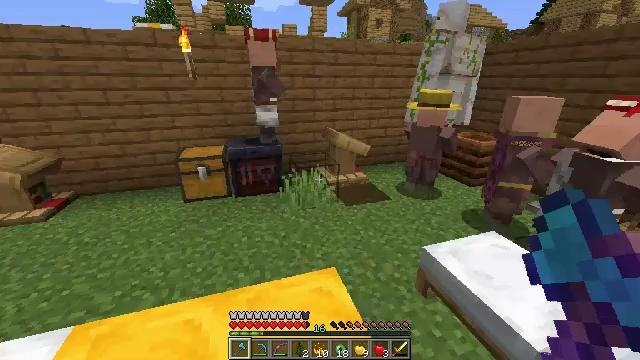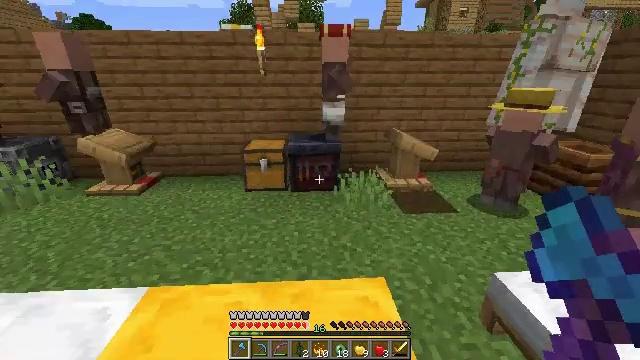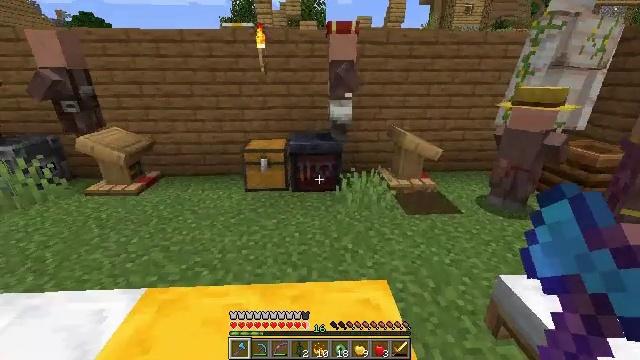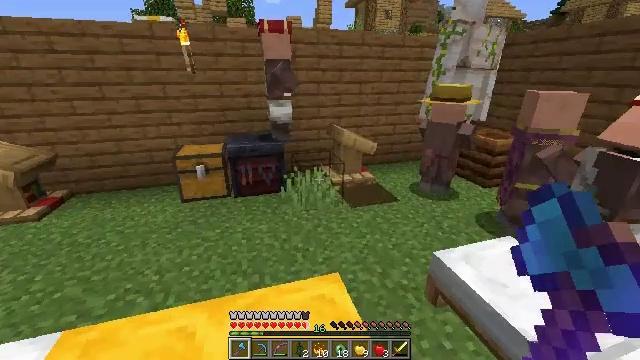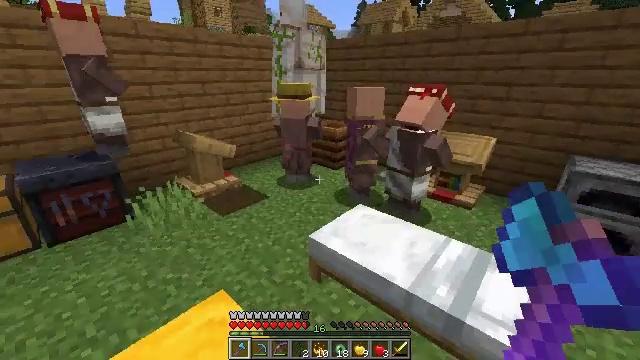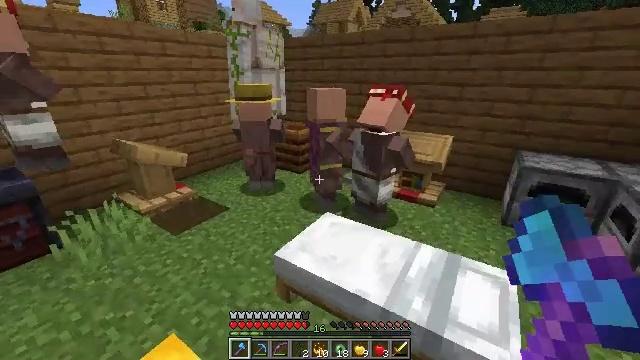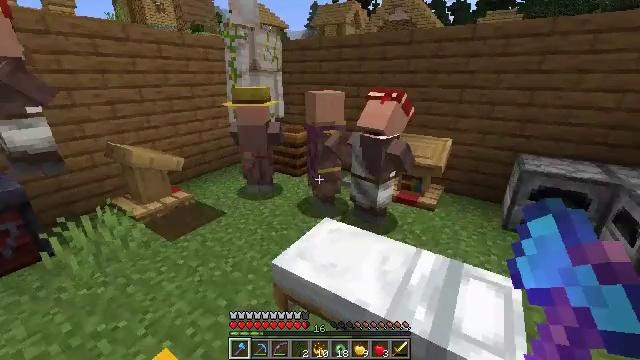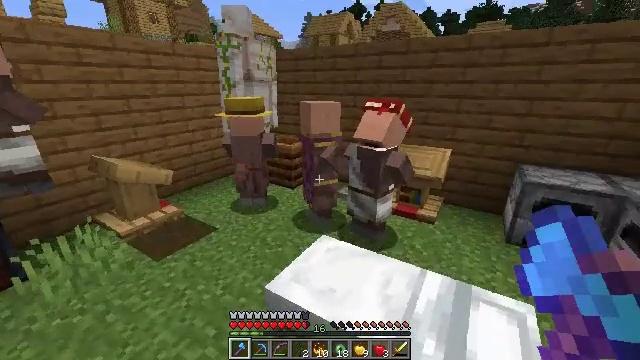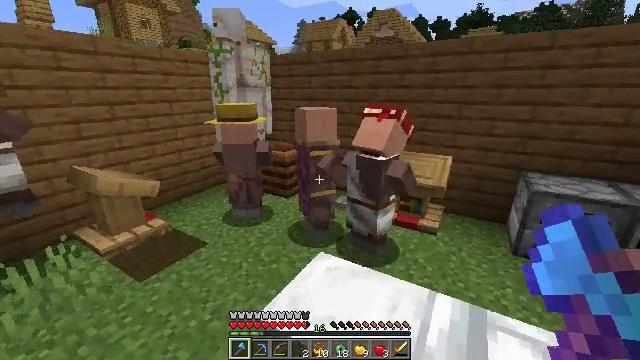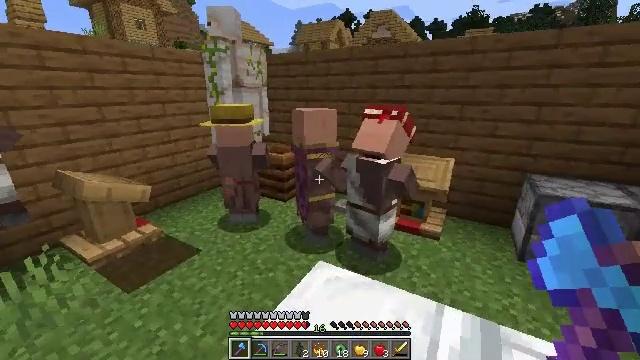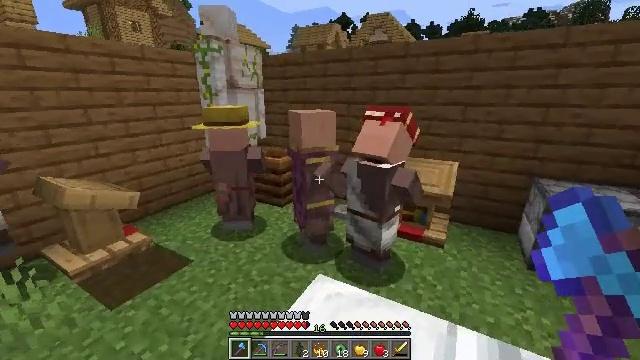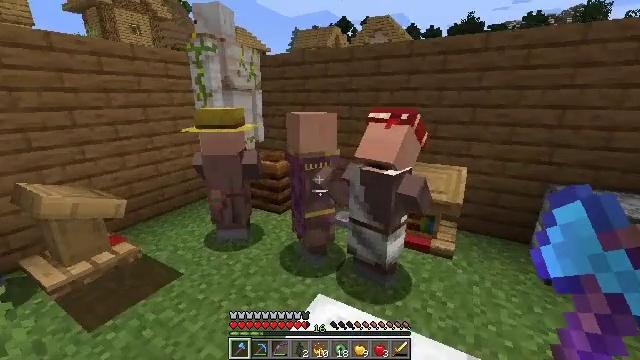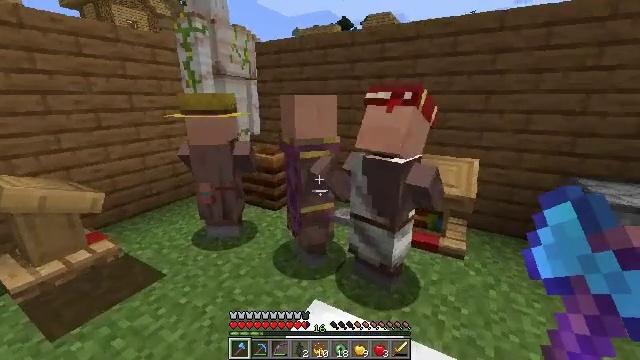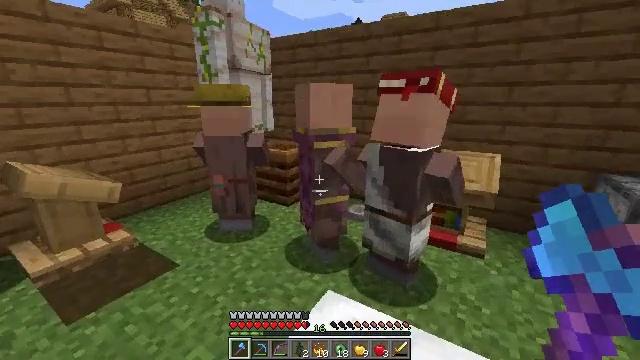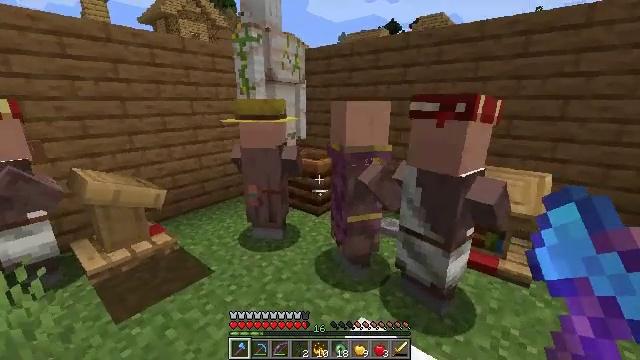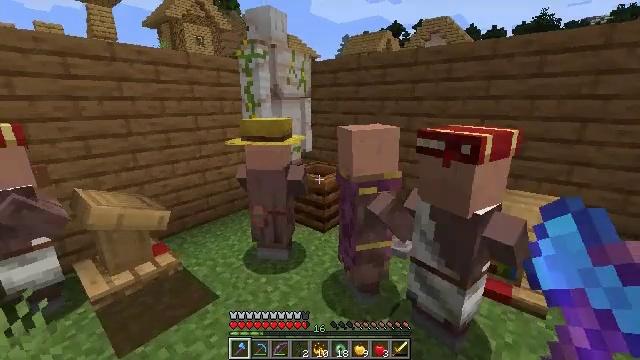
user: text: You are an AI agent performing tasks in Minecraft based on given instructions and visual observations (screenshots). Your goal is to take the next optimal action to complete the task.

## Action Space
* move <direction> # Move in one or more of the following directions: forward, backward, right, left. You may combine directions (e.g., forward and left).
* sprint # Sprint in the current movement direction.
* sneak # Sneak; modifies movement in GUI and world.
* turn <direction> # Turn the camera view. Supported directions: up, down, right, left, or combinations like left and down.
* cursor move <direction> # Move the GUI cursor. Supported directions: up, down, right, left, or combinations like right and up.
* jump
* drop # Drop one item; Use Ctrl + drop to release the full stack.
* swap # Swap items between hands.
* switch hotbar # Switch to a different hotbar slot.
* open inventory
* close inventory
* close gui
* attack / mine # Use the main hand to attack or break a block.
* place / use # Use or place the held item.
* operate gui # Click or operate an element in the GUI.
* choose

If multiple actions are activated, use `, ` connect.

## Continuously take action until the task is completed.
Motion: motion action
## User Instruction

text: Form an ender pearl.
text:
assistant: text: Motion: turn left
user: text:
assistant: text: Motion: no_op
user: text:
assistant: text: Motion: turn right
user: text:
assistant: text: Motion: move forward, turn right
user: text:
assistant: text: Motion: move forward, turn right
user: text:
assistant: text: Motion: move forward
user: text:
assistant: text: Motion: move forward, turn right and up
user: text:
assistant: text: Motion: move forward, turn right and up
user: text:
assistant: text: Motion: move forward
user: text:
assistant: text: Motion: move forward
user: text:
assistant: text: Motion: move forward
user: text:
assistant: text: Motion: move forward
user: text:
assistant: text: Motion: move forward, turn left
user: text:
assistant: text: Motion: move forward, turn left
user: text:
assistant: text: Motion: move forward
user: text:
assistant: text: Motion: move forward
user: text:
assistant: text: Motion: use / place
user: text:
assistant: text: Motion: use / place
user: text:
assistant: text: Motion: turn right
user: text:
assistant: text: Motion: turn right
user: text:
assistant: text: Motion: turn right
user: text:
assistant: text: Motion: turn right
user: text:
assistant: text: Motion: turn right
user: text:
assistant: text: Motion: no_op
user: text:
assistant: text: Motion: use / place
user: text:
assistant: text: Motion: use / place
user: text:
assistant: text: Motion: no_op
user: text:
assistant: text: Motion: turn left
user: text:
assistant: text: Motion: no_op
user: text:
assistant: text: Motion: open gui